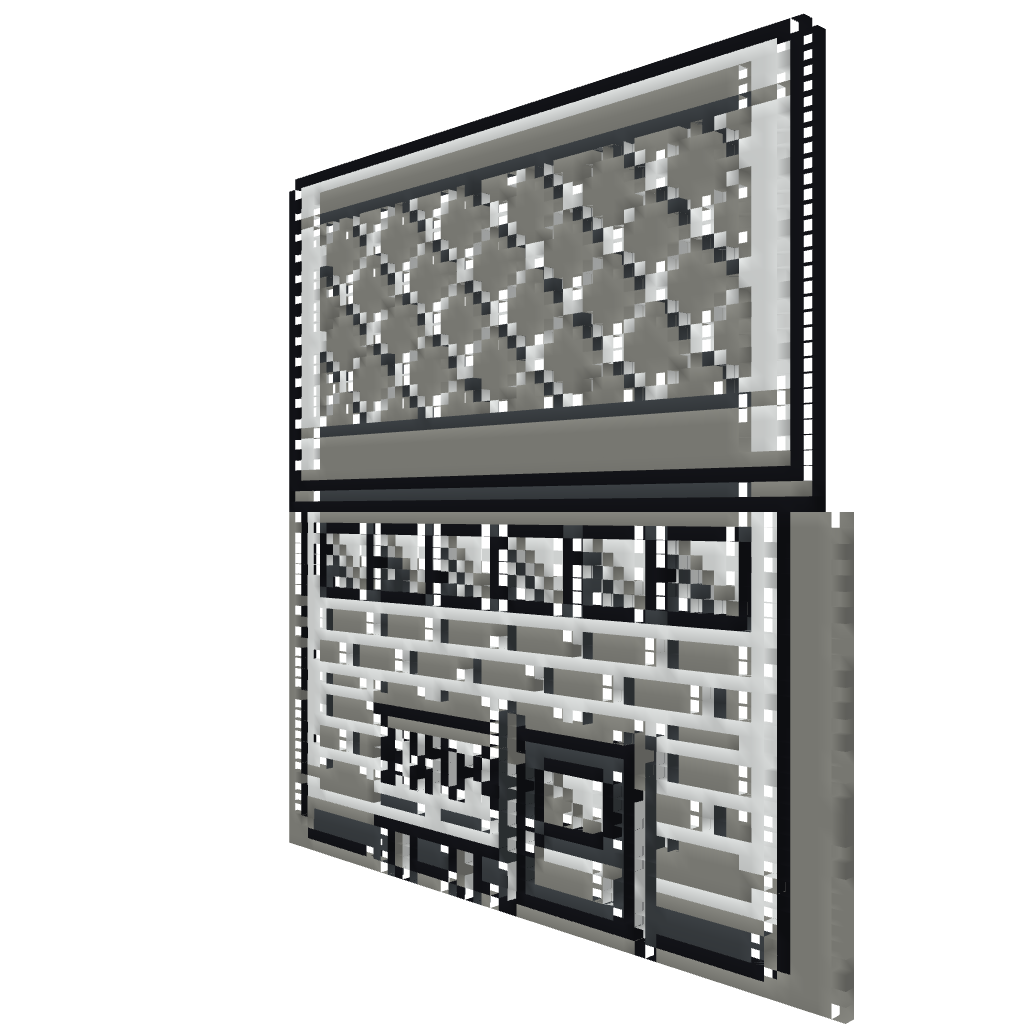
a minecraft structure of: PokéCenter 8-Bit POKÈMON RED